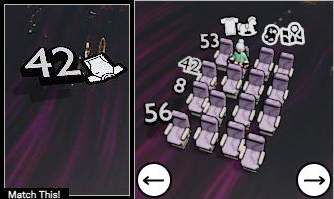
Task: seats
Answer: no